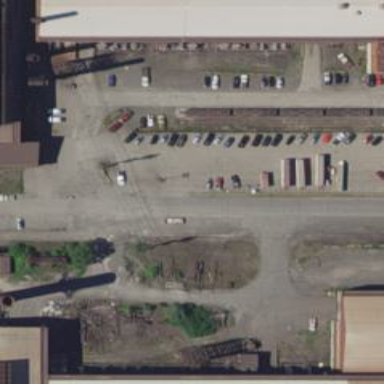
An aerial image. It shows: Rail spur service.